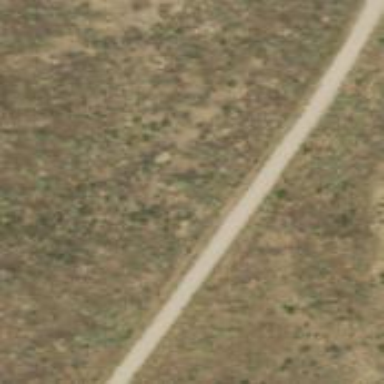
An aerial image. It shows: Unclassified road.